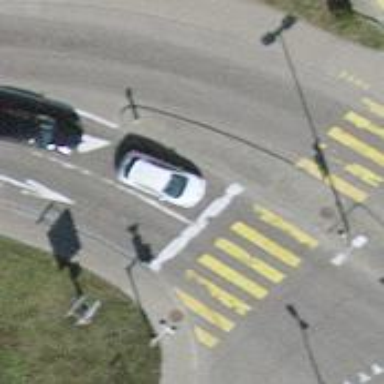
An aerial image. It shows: Road with traffic signals.